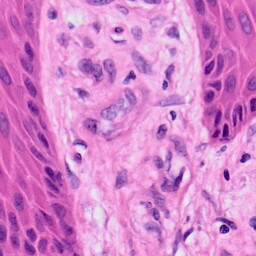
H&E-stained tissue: Skin